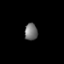
Tissue: prostate
Cell type: T cells
Senescence score: 0.3517
Nuclear area (px): 215
Mean DAPI intensity: 114.265